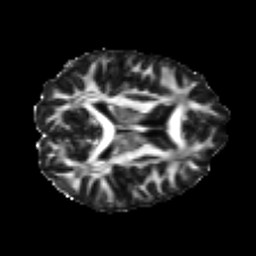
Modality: FA
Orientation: axial
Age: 27
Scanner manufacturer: siemens
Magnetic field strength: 3 T
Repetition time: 4.52 s
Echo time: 0.084 s